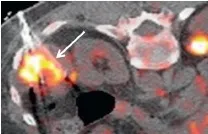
PET/CT-guided cryoablation of perisplenic metastasis in a patient with uterine cancer. (f). Fused PET/CT image shows placement of the hydrodisplacement needle between tumour and bowel wall (arrow).
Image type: radiology (pet)